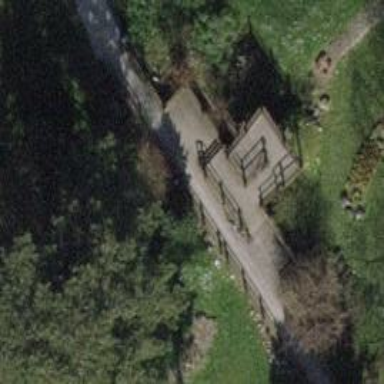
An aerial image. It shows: Path leading to bridge.